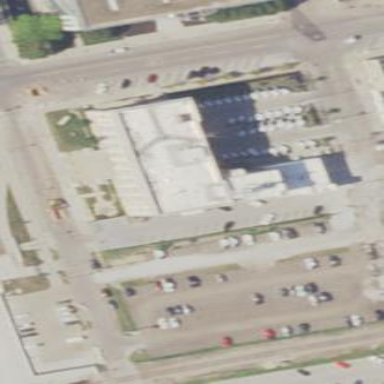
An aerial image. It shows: Police building.